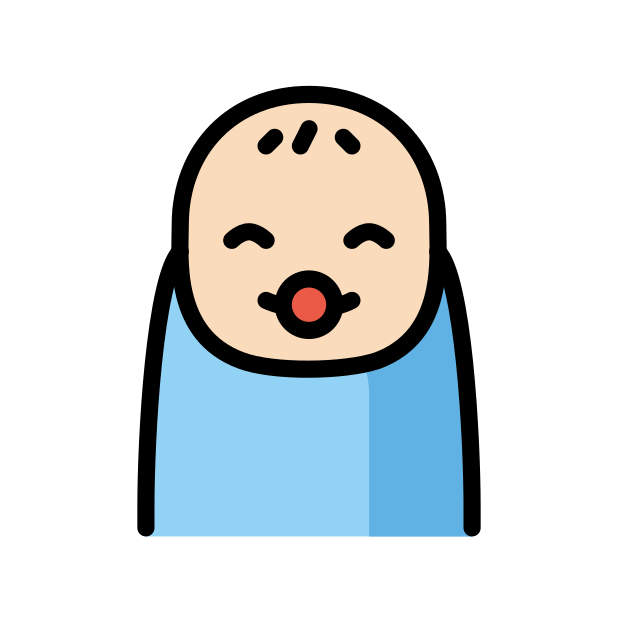
baby: light skin tone